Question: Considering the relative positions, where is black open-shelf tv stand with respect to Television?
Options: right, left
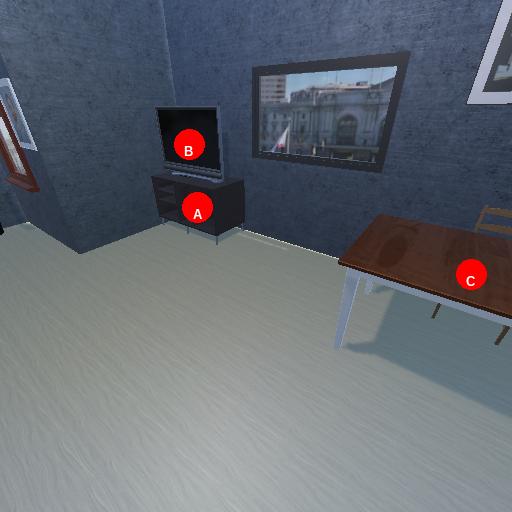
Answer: right